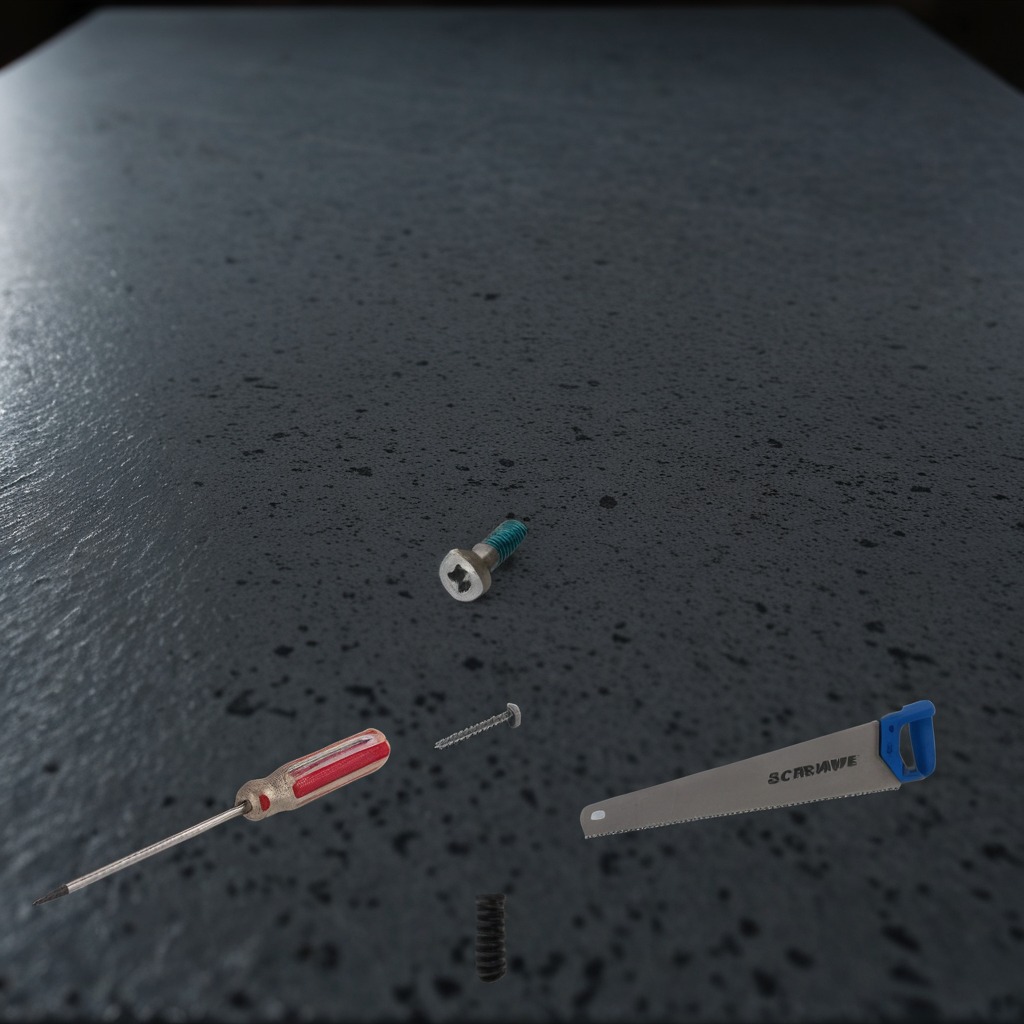
A metal machine screw, an iron nail, a coiled metal spring, a handheld metal saw, and a screwdriver are lying on the clean granite table inside a workshop at night.